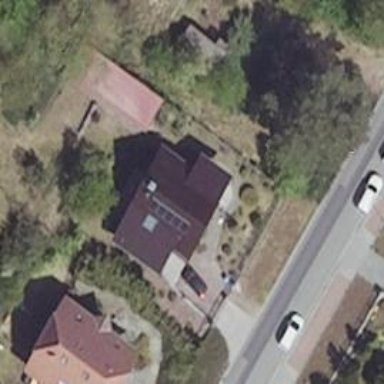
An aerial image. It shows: Residential building.